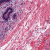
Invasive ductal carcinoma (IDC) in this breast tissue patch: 0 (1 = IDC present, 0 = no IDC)